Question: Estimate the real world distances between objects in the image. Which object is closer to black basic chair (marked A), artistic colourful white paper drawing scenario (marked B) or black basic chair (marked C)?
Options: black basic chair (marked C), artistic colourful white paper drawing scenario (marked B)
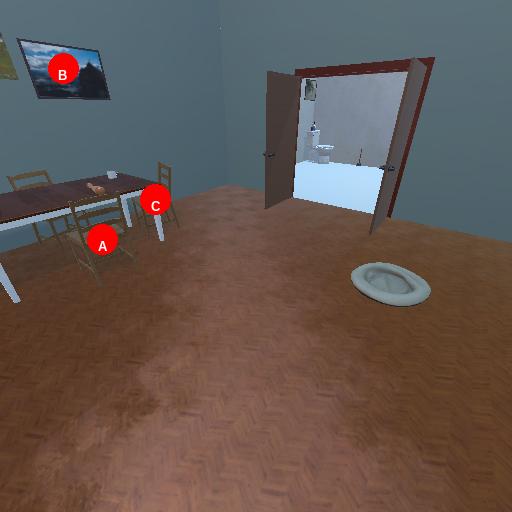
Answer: black basic chair (marked C)